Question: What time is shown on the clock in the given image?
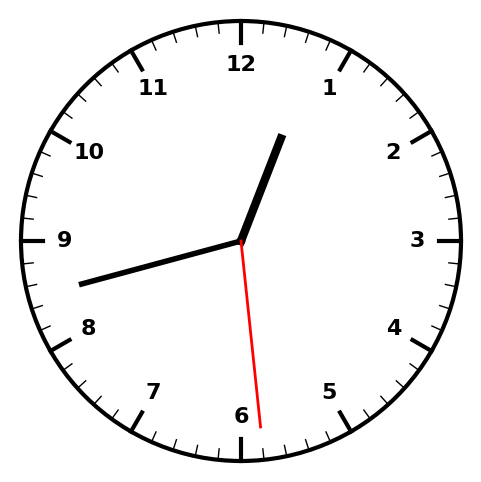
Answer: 12:42:29